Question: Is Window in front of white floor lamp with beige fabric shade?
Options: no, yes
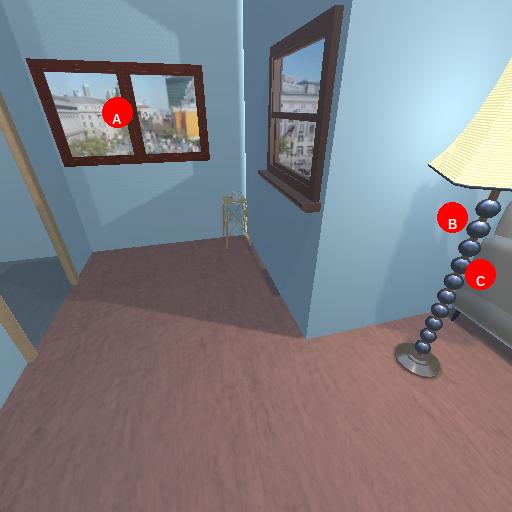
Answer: no